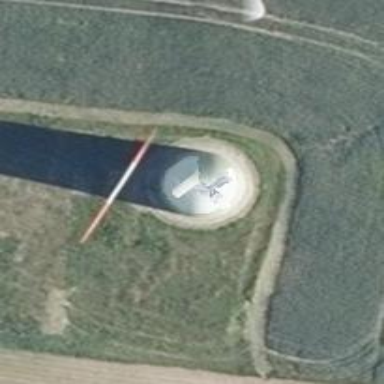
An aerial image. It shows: Wind generator is in the picture.